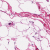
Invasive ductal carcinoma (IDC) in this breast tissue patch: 0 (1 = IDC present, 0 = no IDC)